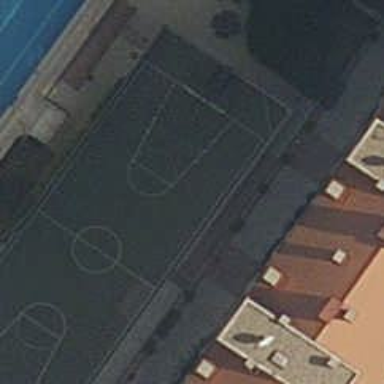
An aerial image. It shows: Basketball court located in leisure land pitch.